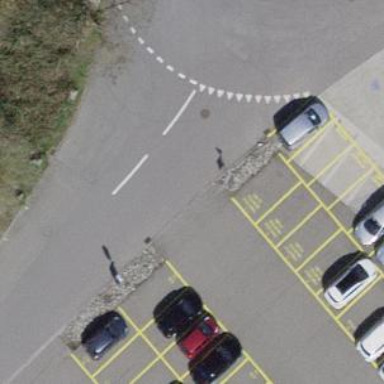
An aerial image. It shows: Road serving as parking aisle.